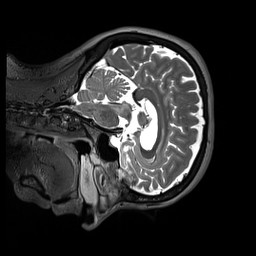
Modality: T2w
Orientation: sagittal
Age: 61
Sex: female
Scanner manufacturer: siemens
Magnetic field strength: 3 T
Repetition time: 3.2 s
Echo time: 0.412 s